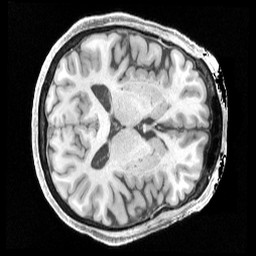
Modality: T1w
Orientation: axial
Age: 77
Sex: female
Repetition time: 2.4 s
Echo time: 0.00222 s